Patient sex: F
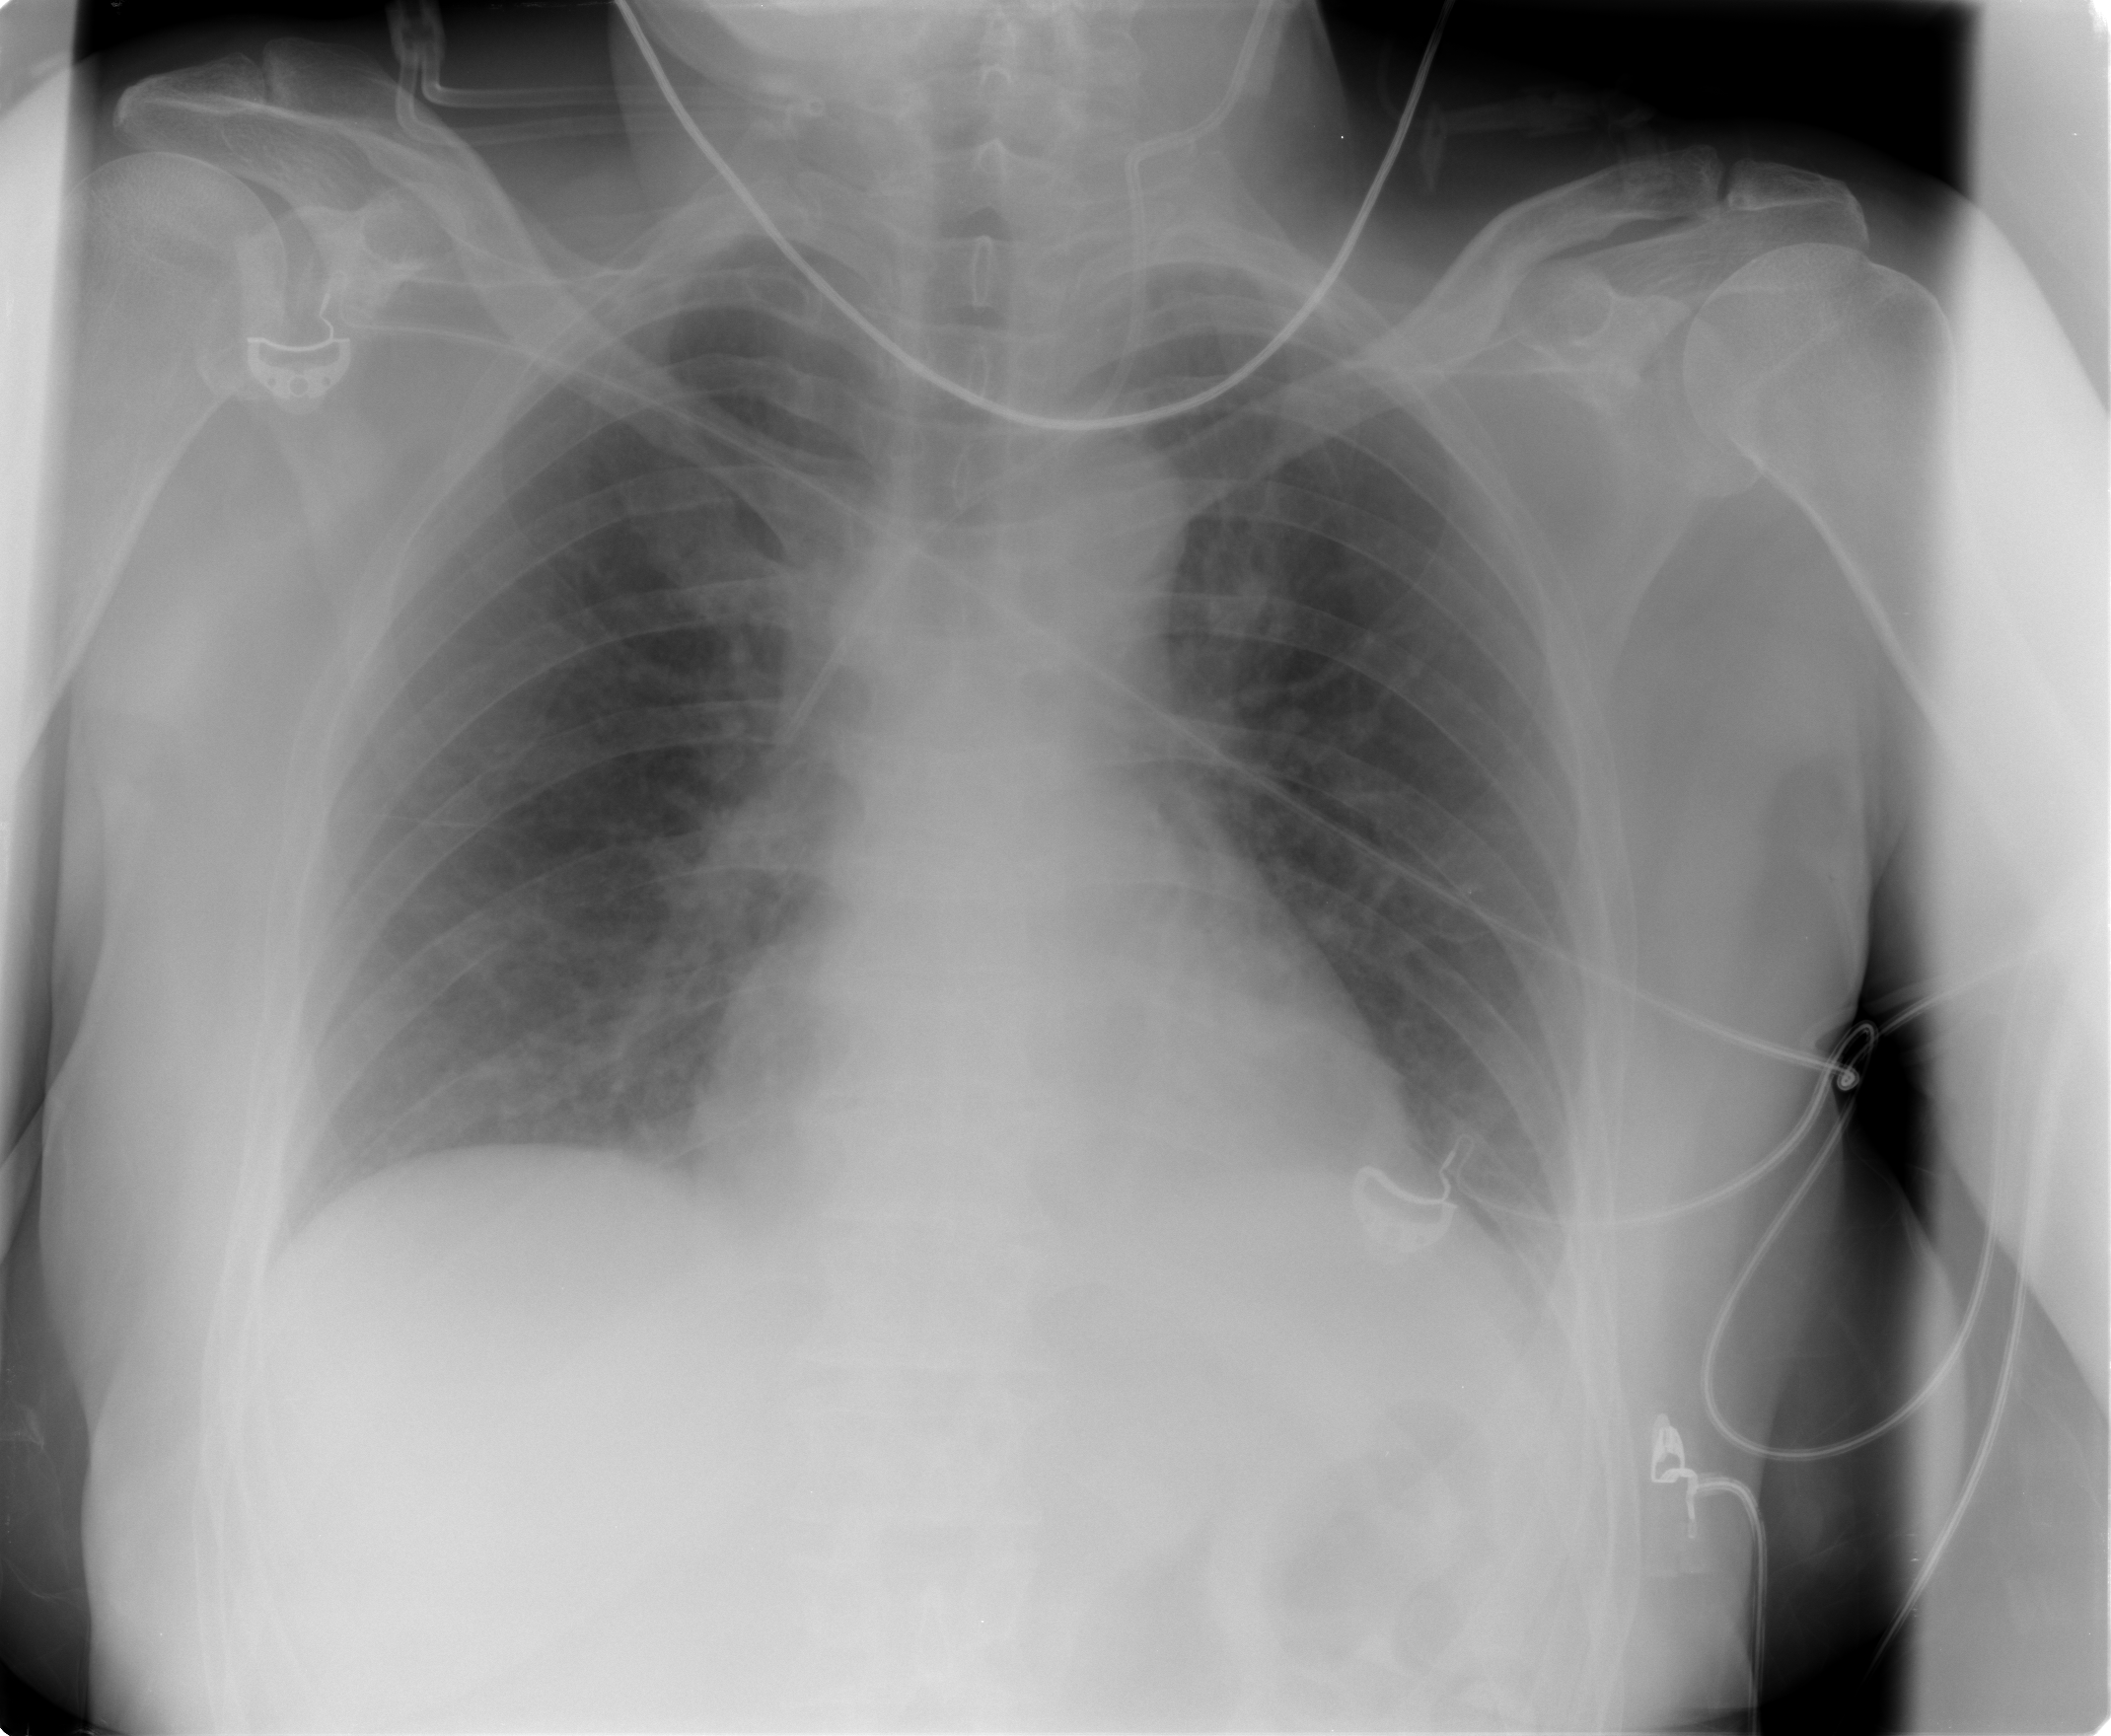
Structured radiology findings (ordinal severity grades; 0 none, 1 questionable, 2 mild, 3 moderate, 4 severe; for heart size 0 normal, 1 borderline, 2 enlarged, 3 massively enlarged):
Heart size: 0
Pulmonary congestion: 0
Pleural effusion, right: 0
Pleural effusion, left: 0
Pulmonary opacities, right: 0
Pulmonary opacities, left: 0
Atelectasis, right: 0
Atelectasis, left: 1